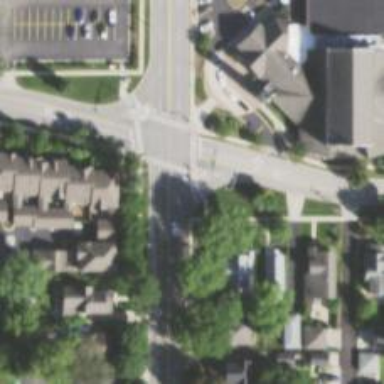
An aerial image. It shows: Stop road.